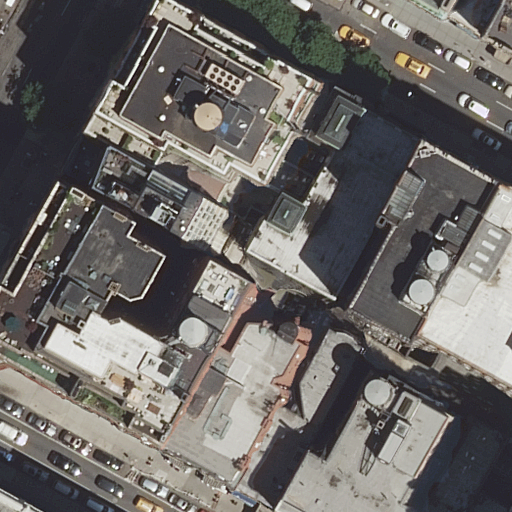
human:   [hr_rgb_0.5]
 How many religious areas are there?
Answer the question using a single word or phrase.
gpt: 0

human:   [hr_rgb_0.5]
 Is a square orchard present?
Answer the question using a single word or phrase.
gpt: no

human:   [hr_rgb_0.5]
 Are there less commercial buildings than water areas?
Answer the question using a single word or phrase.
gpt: no

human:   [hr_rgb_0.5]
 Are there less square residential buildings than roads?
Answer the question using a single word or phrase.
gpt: yes

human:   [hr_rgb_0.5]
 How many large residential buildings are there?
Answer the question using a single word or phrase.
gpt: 4

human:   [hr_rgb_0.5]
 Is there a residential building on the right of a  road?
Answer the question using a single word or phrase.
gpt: yes

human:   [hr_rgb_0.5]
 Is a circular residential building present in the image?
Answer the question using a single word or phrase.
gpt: no

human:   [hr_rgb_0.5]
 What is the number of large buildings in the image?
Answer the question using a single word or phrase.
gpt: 4

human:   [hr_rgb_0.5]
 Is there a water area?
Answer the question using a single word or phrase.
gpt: no

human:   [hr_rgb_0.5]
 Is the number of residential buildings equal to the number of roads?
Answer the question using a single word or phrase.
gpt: no

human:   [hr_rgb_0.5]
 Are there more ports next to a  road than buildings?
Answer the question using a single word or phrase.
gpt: no

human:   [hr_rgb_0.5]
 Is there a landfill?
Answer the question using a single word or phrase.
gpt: no

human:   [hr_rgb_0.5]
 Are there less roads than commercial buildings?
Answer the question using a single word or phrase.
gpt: no

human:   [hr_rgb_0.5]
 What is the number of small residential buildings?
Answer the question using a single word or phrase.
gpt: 1

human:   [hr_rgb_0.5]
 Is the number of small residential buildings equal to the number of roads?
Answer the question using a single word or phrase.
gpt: no

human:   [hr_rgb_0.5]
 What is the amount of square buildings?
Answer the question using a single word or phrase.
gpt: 0

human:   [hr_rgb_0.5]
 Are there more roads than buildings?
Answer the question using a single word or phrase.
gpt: no

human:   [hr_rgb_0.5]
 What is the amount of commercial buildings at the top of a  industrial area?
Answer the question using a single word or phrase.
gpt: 0

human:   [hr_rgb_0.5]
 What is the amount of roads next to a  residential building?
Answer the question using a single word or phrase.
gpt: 3

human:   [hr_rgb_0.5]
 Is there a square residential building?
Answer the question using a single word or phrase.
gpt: no

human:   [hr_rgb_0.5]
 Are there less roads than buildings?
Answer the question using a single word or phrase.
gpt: yes

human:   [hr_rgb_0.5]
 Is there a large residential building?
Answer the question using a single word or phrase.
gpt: yes

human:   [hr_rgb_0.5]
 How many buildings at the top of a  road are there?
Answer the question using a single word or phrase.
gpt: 8

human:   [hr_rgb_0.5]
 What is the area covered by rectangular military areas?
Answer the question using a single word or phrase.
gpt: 0m2

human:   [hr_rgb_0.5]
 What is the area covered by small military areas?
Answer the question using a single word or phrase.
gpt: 0m2

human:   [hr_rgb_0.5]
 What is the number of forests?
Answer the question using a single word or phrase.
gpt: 0

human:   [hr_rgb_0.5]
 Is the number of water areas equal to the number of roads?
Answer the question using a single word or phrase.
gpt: no

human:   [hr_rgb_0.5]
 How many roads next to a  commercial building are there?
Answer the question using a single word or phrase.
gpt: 0

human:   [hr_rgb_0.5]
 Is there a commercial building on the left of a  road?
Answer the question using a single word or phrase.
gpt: no

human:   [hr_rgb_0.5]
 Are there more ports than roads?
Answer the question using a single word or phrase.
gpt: no

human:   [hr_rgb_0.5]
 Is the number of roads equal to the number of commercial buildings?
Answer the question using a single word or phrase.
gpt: no

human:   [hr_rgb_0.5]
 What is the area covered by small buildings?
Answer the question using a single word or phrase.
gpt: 14m2

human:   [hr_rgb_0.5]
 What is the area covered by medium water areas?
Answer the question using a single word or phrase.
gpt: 0m2

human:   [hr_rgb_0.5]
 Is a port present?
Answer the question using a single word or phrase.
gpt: no

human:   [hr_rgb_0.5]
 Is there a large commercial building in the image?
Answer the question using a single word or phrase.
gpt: no

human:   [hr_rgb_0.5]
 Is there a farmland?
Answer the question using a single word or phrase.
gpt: no